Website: macys
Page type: account-selection
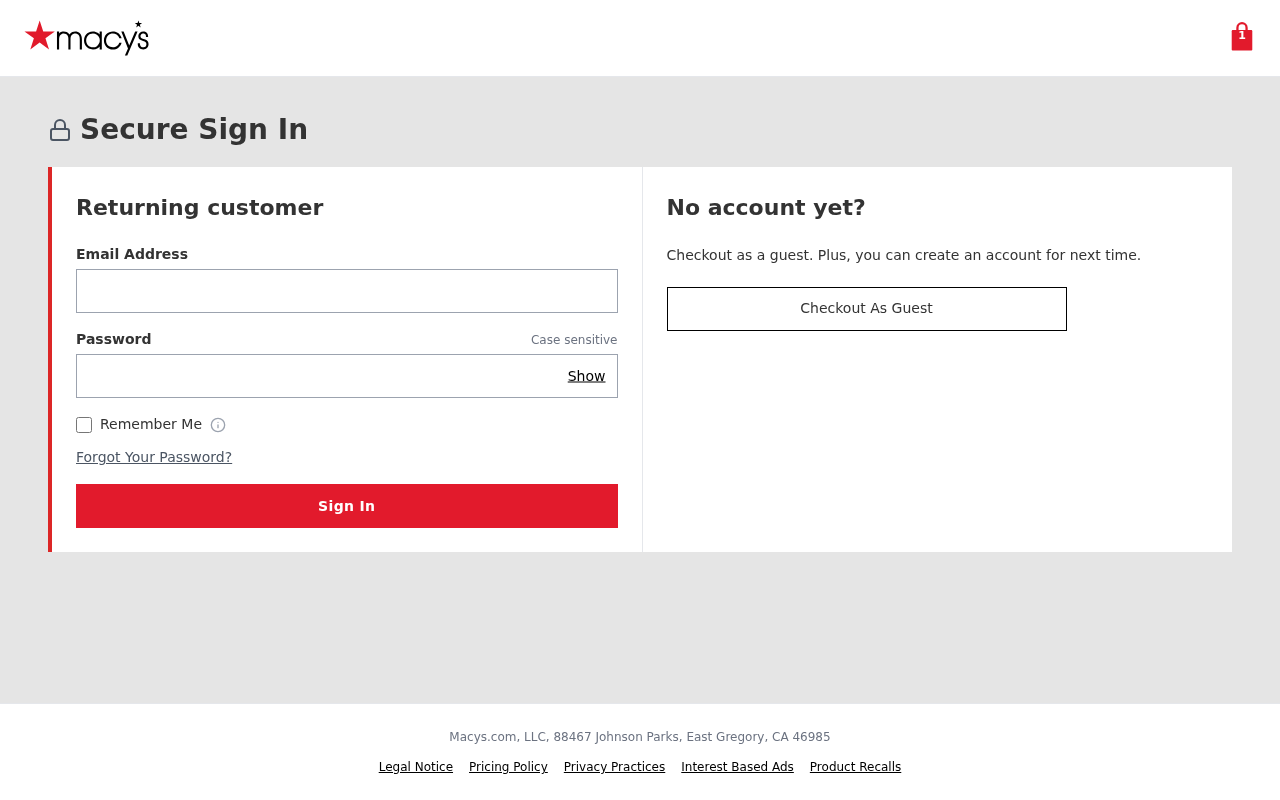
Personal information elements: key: PII_EMAIL
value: meagan.ramsey@gmail.com
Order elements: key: ORDER_NUM_ITEMS
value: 1